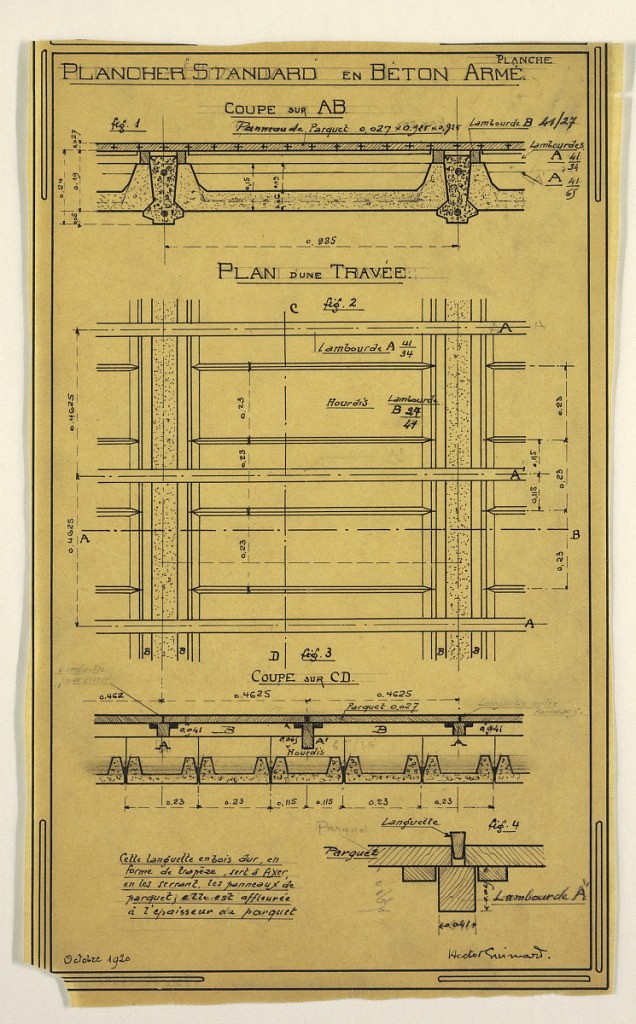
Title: Design for a Mass-Operational House Designed by Hector Guimard, Construction Directions for Supports
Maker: Hector Guimard, French, 1867–1942
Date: October 1920
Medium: Pen and black ink, graphite on tracing paper
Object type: Drawing
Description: Design for a mass-operational house by Guimard, detailing the construction of supports.